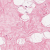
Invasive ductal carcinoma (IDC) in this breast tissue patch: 0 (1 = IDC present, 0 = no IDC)